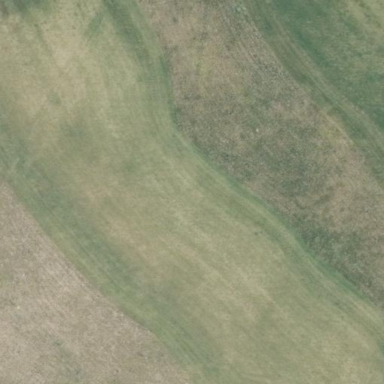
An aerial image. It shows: Scenic golf fairway.